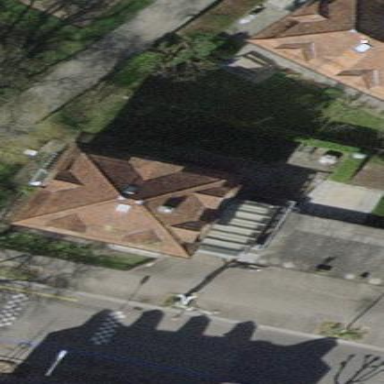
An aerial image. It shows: Residential building with mansard roof.